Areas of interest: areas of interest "Theater"
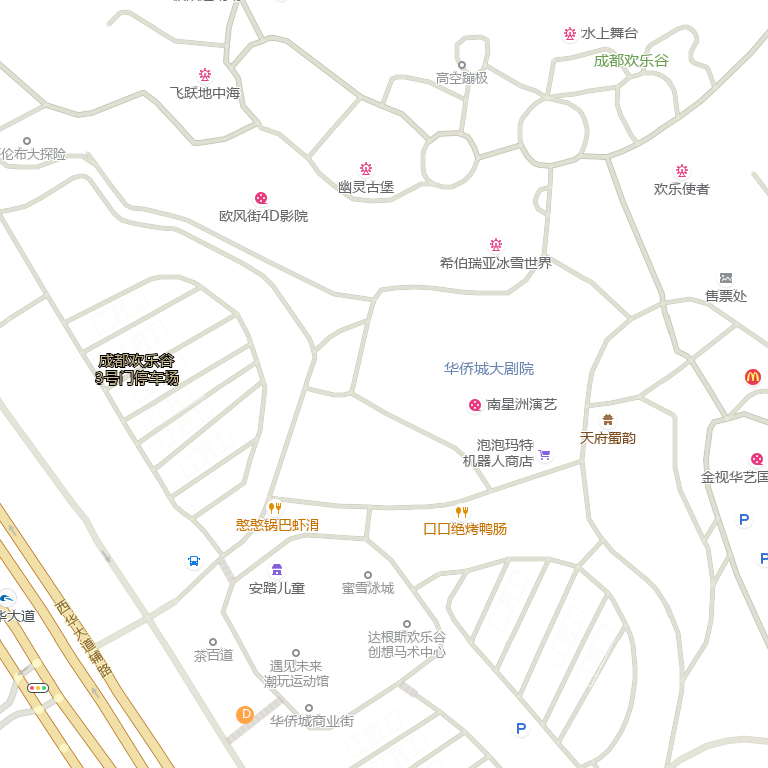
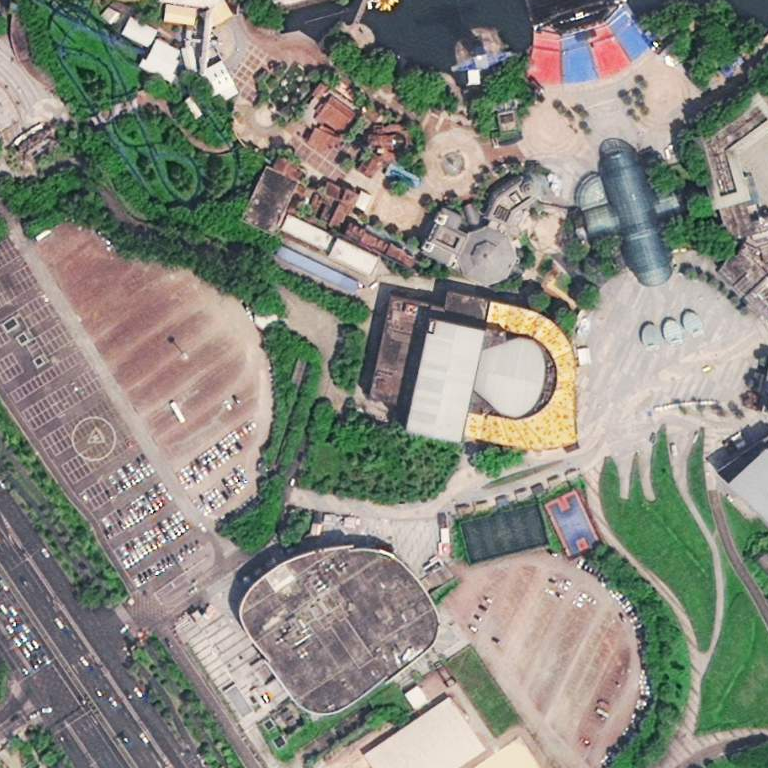